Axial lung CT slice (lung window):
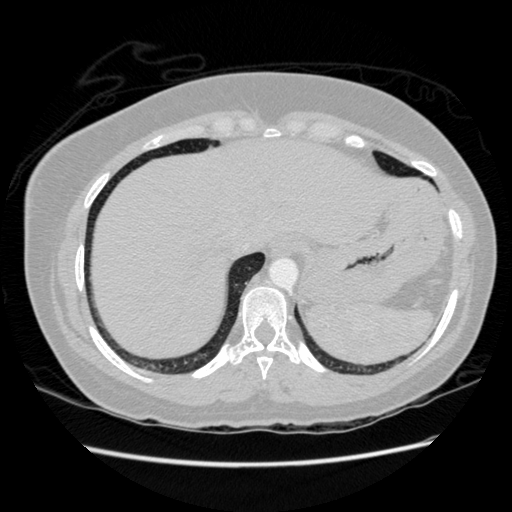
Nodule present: no